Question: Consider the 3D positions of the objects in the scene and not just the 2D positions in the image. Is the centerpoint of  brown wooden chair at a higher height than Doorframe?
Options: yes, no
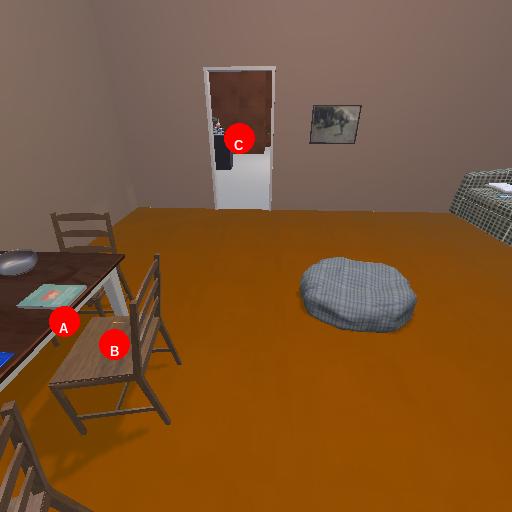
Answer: yes